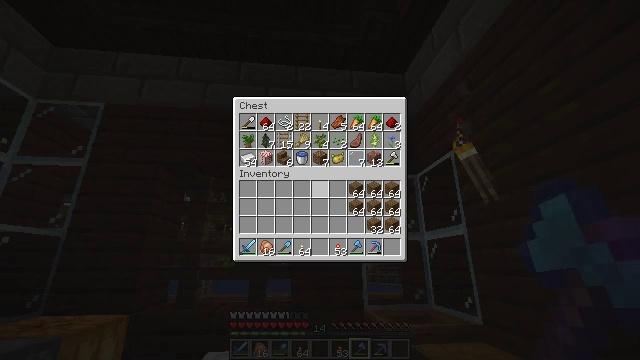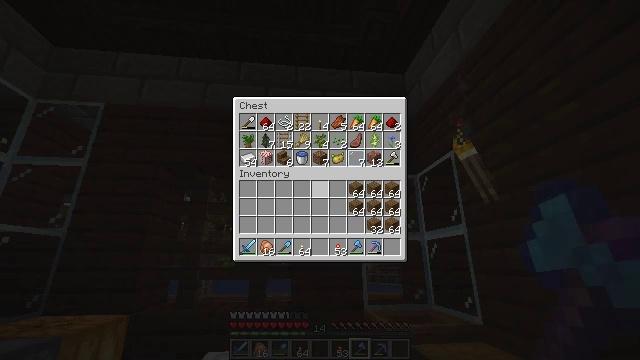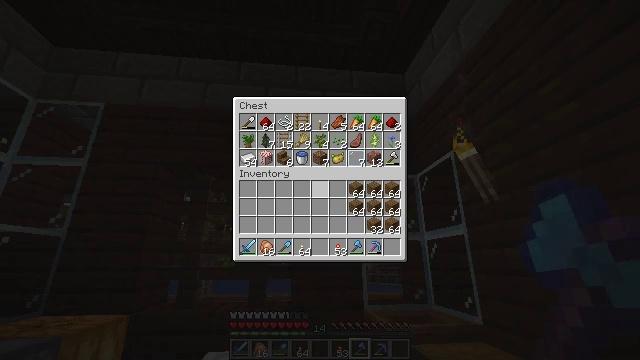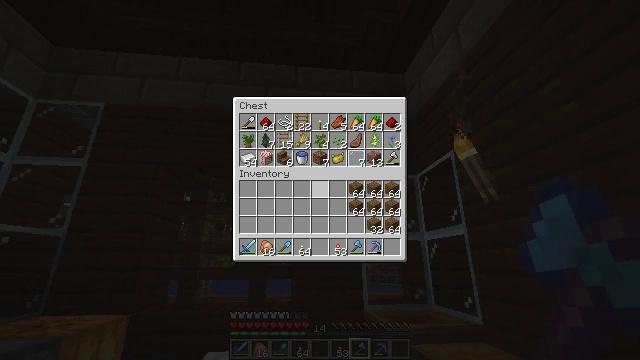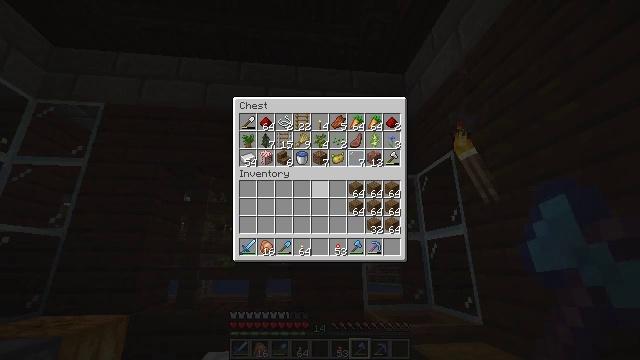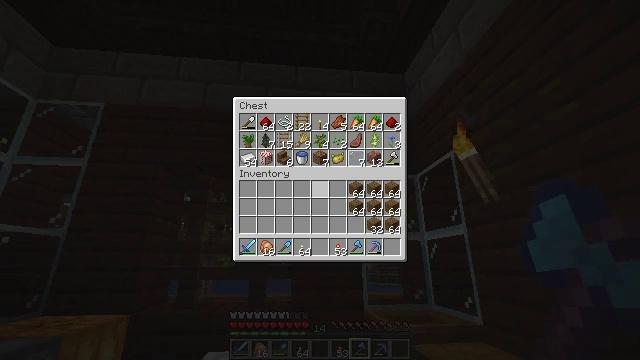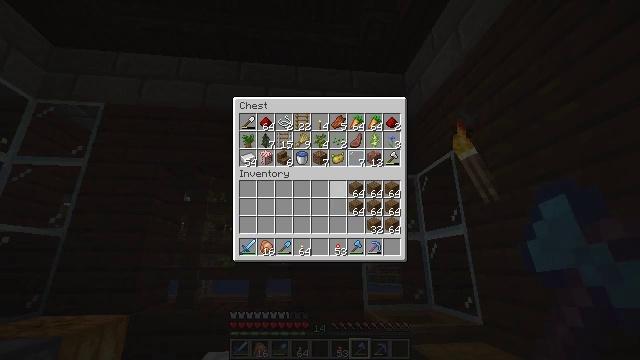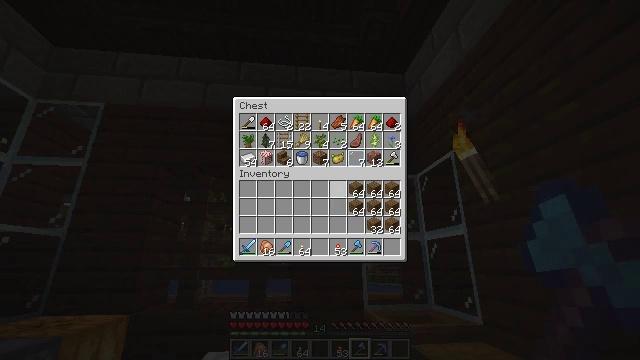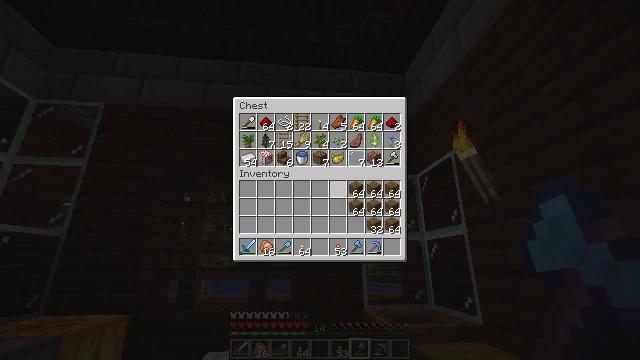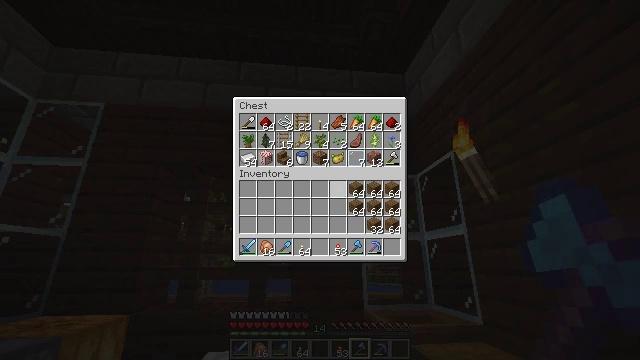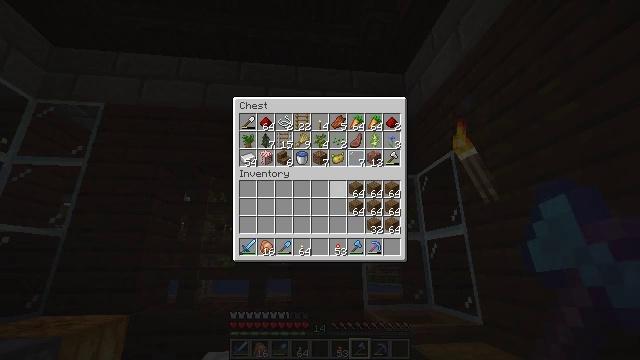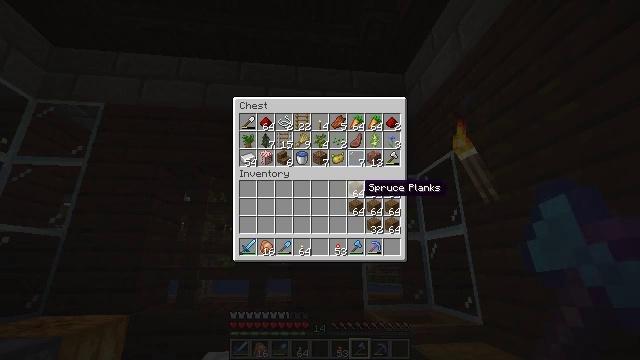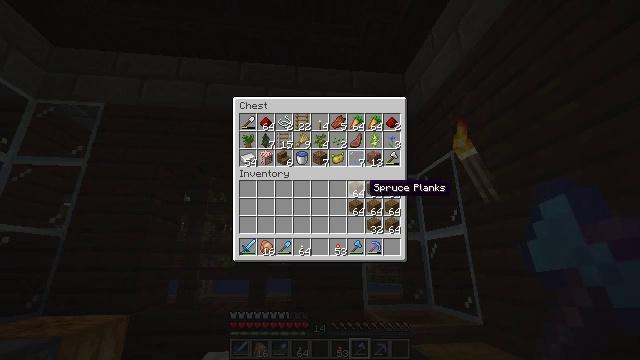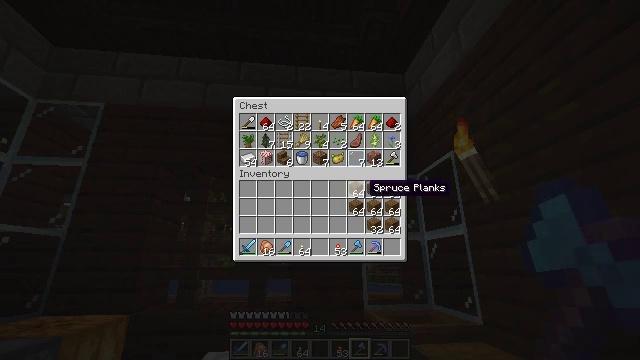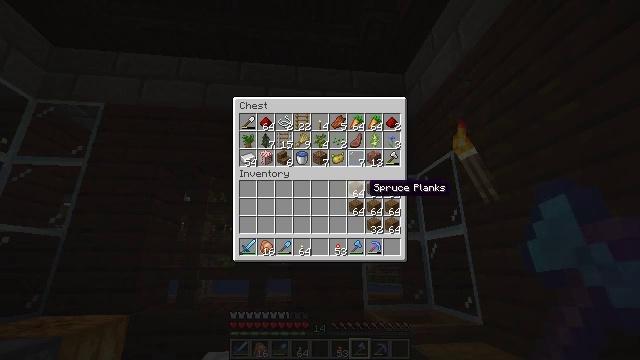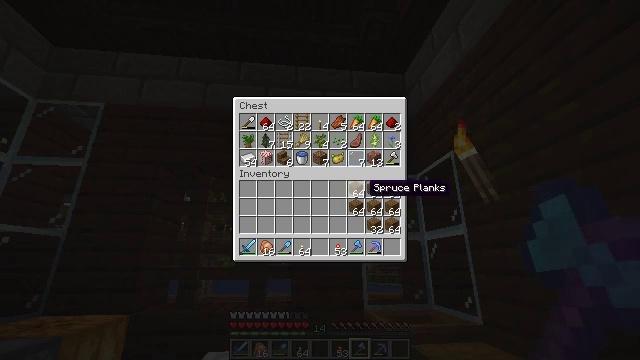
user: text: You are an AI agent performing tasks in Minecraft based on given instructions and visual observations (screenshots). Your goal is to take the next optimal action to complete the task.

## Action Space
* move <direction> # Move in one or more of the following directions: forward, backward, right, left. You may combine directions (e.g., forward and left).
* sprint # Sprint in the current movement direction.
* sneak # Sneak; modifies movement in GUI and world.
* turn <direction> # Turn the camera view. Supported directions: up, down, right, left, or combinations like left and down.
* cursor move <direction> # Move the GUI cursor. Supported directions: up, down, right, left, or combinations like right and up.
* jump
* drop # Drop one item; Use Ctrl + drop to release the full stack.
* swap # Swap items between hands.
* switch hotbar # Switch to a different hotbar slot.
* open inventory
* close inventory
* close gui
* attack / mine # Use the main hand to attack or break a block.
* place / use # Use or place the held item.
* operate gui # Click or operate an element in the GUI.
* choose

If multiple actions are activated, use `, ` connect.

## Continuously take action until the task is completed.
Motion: motion action
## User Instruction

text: Create a brown bed in the crafting grid.
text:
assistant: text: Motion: no_op
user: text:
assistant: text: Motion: no_op
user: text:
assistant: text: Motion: no_op
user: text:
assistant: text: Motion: no_op
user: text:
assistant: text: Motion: no_op
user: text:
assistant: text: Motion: no_op
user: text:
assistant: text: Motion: no_op
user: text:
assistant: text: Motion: no_op
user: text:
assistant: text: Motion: no_op
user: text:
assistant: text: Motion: cursor move right
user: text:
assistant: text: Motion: cursor move right
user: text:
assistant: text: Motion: no_op
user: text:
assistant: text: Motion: no_op
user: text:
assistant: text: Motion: no_op
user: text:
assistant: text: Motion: no_op
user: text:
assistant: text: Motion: no_op
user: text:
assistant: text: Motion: no_op
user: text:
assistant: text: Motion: no_op
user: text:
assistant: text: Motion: no_op
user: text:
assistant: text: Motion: no_op
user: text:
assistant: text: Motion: no_op
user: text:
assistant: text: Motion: no_op
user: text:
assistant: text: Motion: no_op
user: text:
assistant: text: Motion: no_op
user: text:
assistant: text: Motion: no_op
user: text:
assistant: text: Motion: no_op
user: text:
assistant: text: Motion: no_op
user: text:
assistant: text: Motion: no_op
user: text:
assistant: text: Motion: no_op
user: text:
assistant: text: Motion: no_op